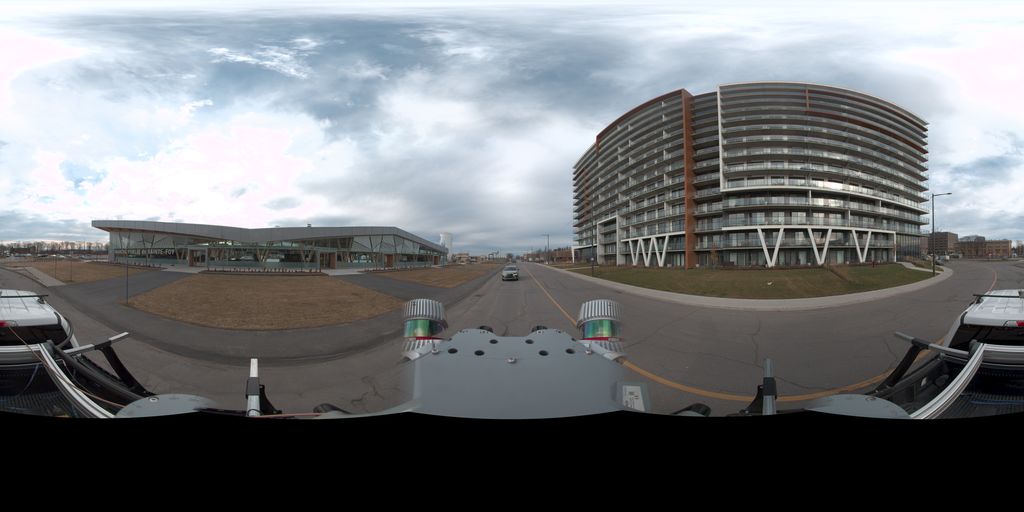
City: quebec_city